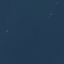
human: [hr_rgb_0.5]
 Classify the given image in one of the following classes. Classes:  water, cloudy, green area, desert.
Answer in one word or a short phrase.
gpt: water